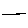
Label: line